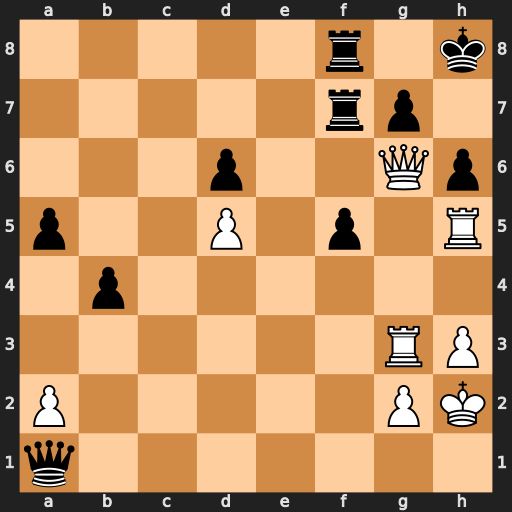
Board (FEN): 5r1k/5rp1/3p2Qp/p2P1p1R/1p6/6RP/P5PK/q7
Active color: w
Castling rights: -
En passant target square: -
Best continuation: Rxh6+ gxh6 Qxh6+ Rh7 Qxf8#